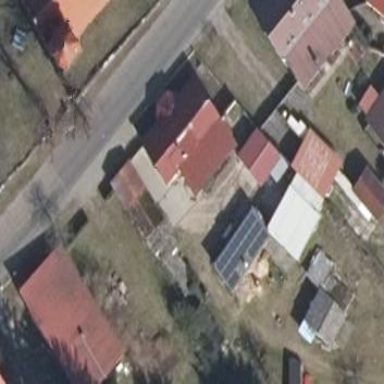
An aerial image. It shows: Detached building.